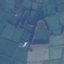
Land use / land cover: Pasture